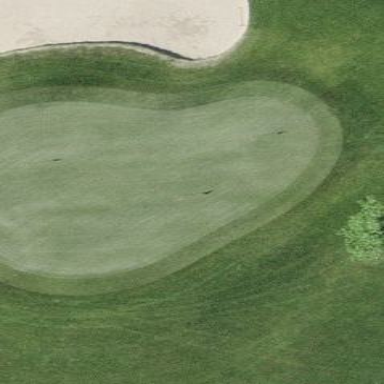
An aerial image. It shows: Green golf area with grass land use.